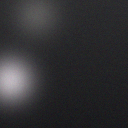
Screen state: off